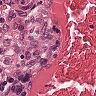
Metastatic tissue present: no